Aerial crown-view tile of a tropical tree (Barro Colorado Island, Panama), acquired 20241014:
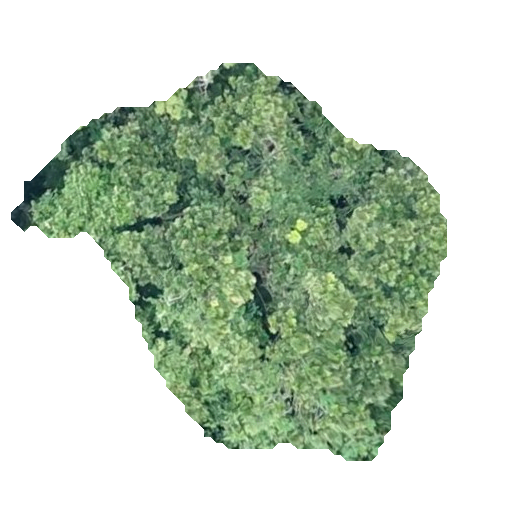
Species: Anacardium excelsum
GBIF accepted scientific name: Anacardium excelsum
Crown area: 163.114 m²